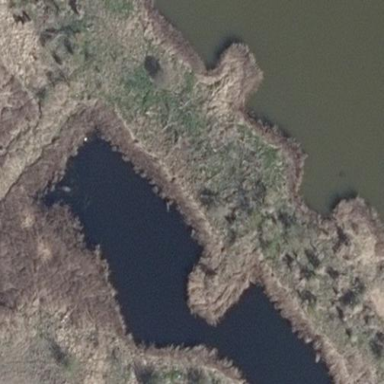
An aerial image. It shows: Serene pond surrounded by nature.